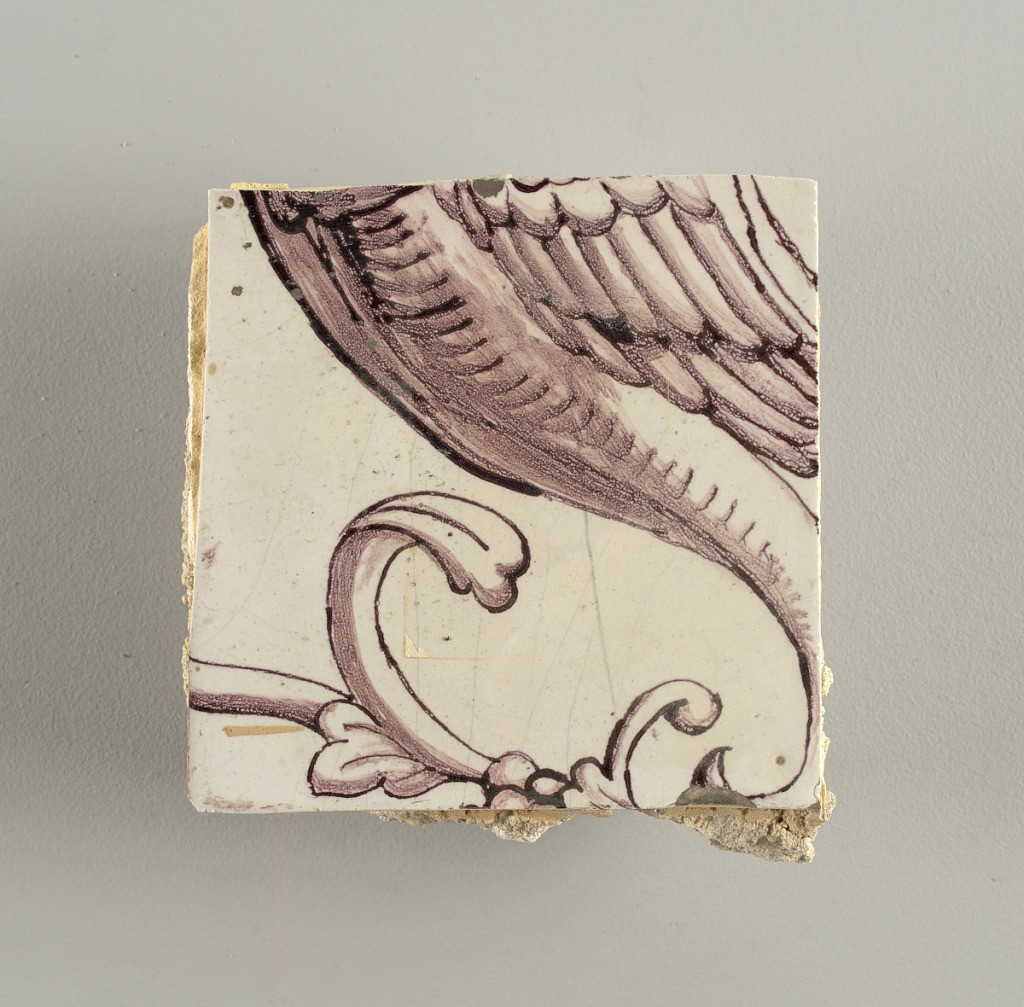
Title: Wall facing
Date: ca. 1725
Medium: Tin-glazed earthenware, underglaze
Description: Horizontal rectangle.  Thirty-seven tiles wide and twenty-one high with opening for door or window nineteen and one-half tiles high and twelve wide.  To left and right of opening, centered canopy above. Left, woman representing Hope, right, a sculputure urn.  Centered above opening, a mascaron.  Arabesque design of foliage.